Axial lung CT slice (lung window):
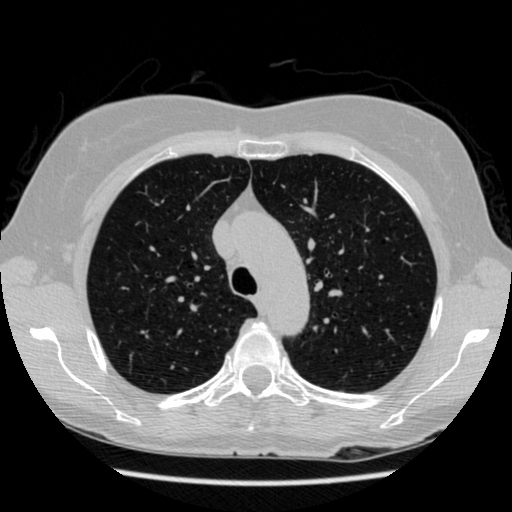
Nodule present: no